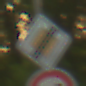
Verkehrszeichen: EndeVorfahrtsstrasse
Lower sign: Geschwindigkeit80
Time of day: SunriseSunset
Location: Outdoor (RoadRail)
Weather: Clear
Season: NotSpecified
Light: Natural